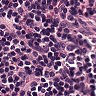
Metastatic tissue present: no